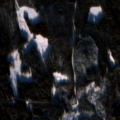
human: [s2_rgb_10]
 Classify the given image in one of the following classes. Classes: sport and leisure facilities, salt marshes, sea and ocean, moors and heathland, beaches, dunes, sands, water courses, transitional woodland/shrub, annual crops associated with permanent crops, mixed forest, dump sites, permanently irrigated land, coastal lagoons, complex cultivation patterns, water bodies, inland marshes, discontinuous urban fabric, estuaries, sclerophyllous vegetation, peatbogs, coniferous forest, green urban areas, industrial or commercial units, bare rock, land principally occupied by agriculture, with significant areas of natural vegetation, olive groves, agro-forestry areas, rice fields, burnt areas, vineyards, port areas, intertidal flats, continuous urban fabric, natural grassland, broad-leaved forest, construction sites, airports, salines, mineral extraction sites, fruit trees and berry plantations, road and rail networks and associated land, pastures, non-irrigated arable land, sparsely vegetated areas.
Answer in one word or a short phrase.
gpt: coniferous forest, transitional woodland/shrub